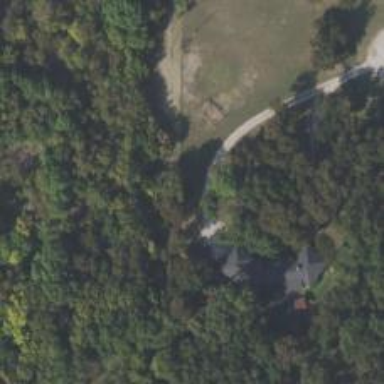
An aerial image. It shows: Driveway leading to service road.